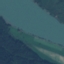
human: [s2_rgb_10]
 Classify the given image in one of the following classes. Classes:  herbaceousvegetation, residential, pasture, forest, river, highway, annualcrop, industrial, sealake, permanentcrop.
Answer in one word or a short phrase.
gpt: River